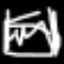
Label: bed